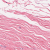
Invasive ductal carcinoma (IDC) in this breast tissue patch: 0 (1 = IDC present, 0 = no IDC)